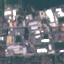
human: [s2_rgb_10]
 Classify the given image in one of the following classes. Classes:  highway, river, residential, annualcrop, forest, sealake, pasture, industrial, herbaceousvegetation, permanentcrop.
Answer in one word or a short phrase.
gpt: Industrial